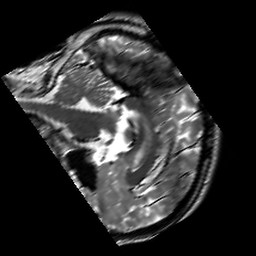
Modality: T2w
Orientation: sagittal
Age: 34
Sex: male
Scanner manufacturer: siemens
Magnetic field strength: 3 T
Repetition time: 7 s
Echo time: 0.09 s